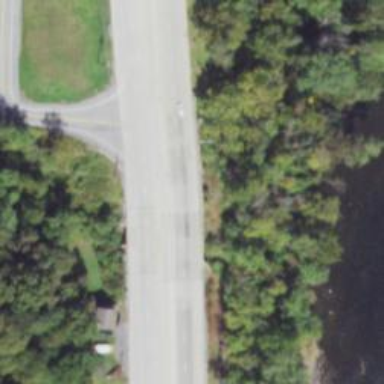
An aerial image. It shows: Bridge for trunk highway with expressway access.